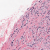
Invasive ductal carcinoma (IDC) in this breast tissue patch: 1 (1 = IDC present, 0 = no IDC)